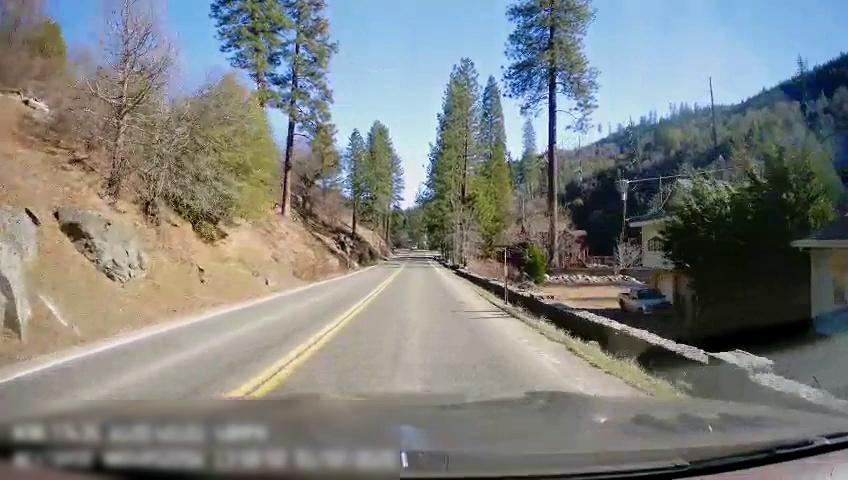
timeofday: Day
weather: Sunny
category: Drivable Space
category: Drivable Space
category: Vehicles | Car
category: Lanes | Opposite Lane
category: Lanes | Opposite Lane
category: Lanes | Current Lane